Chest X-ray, AP view. Patient: 48 years old, sex F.
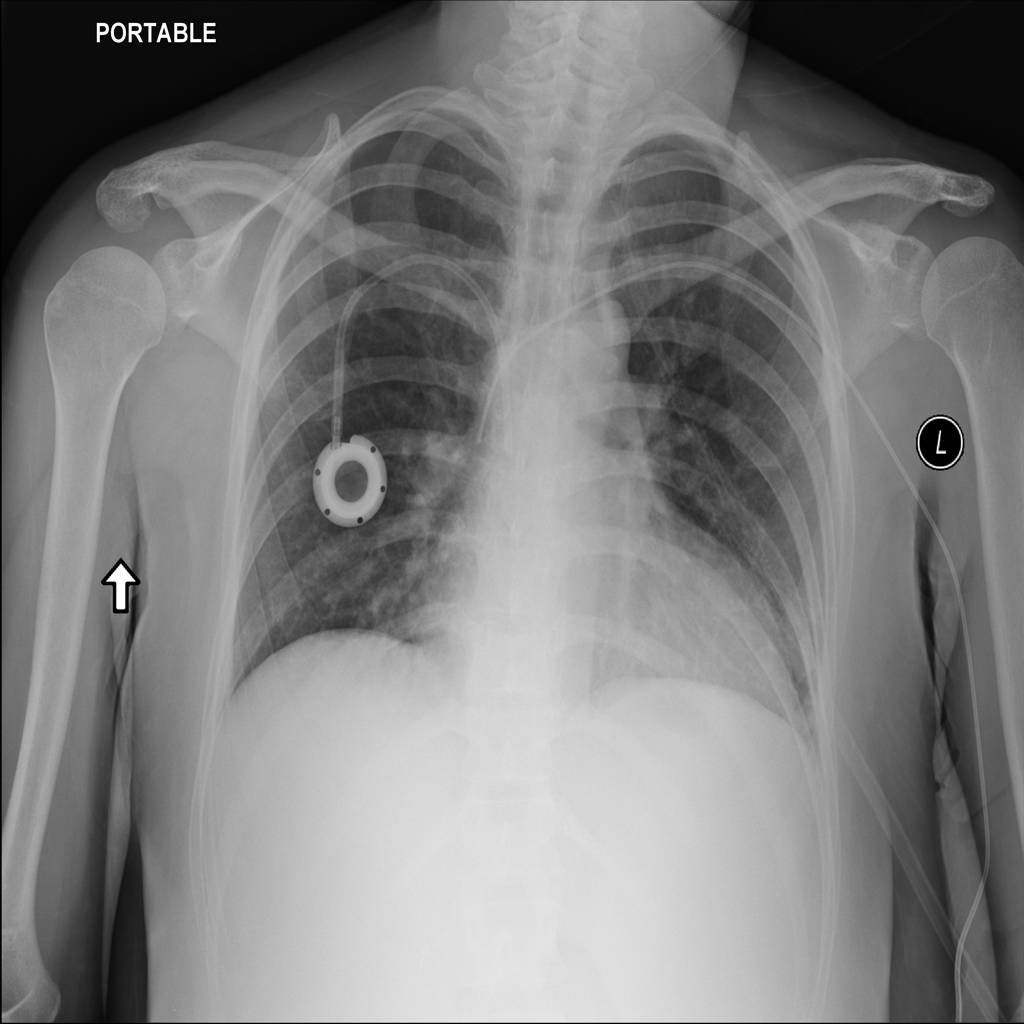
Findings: No Finding